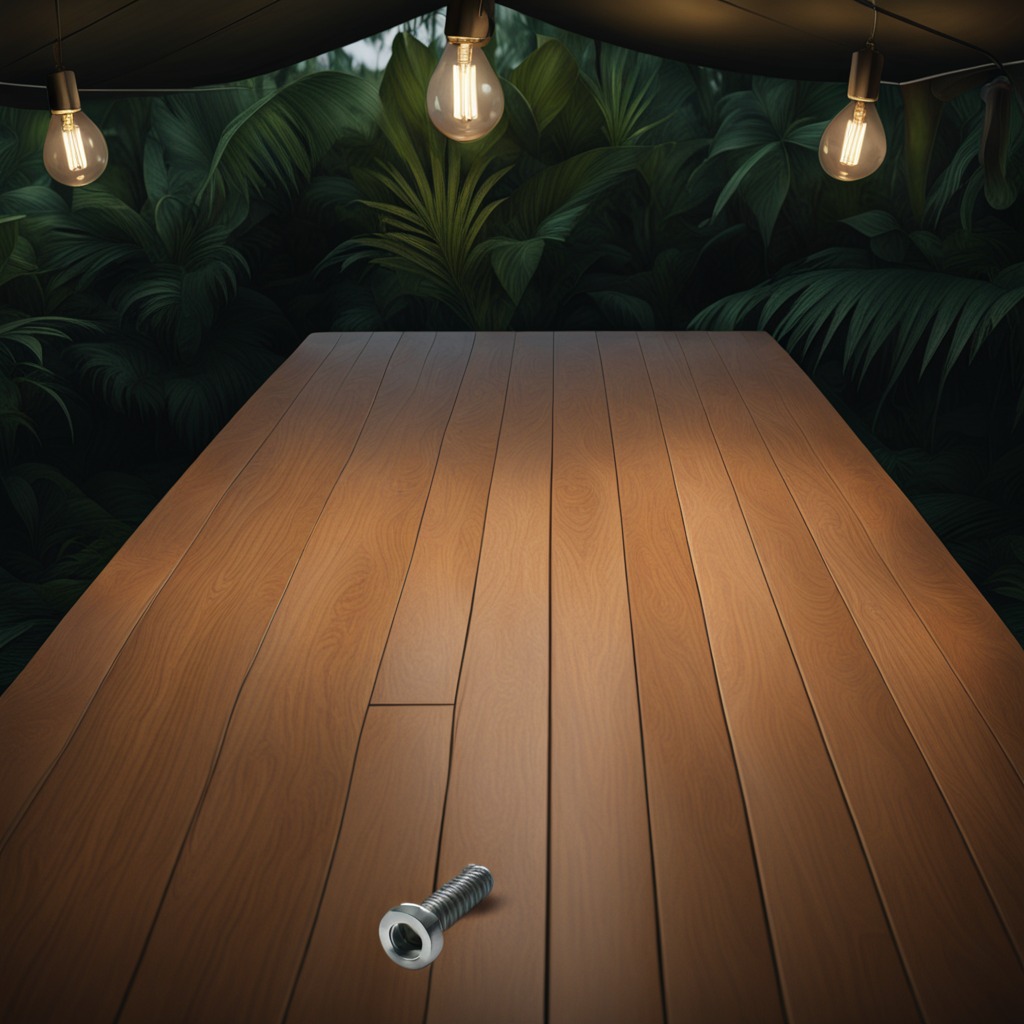
A metal screw is lying on the wooden table.